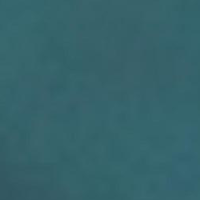
EUNIS habitat code: 14
Species observed at this site:
Tachybaptus ruficollis
Corvus corone
Podiceps cristatus
Fulica atra
Alcedo atthis
Podiceps nigricollis
Buteo buteo
Chroicocephalus ridibundus
Phylloscopus collybita
Larus michahellis
Cygnus olor
Pica pica
Nucifraga caryocatactes
Columba livia
Corvus corax
Anas platyrhynchos
Larus canus
Aythya ferina
Aythya fuligula
Passer domesticus
Columba palumbus
Turdus merula
Phalacrocorax carbo
Tachymarptis melba
Egretta garzetta
Parus major
Hirundo rustica
Mergus merganser
Milvus milvus
Milvus migrans
Motacilla alba
Delichon urbicum